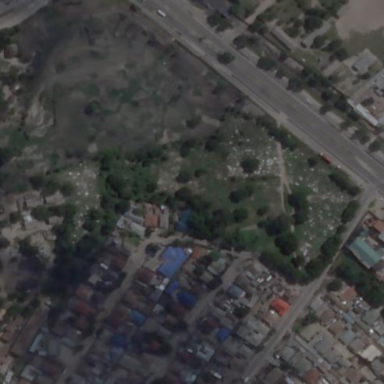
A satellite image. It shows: Cemetery.